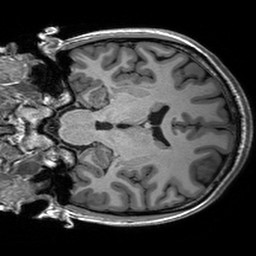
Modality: T1w
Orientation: coronal
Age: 21
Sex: female
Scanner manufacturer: siemens
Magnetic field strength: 3 T
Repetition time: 2.53 s
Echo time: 0.00227 s